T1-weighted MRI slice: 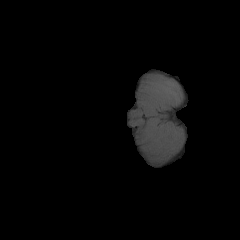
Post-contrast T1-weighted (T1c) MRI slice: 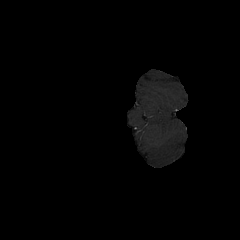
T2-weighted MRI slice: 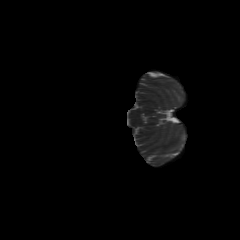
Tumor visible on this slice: no